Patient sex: F
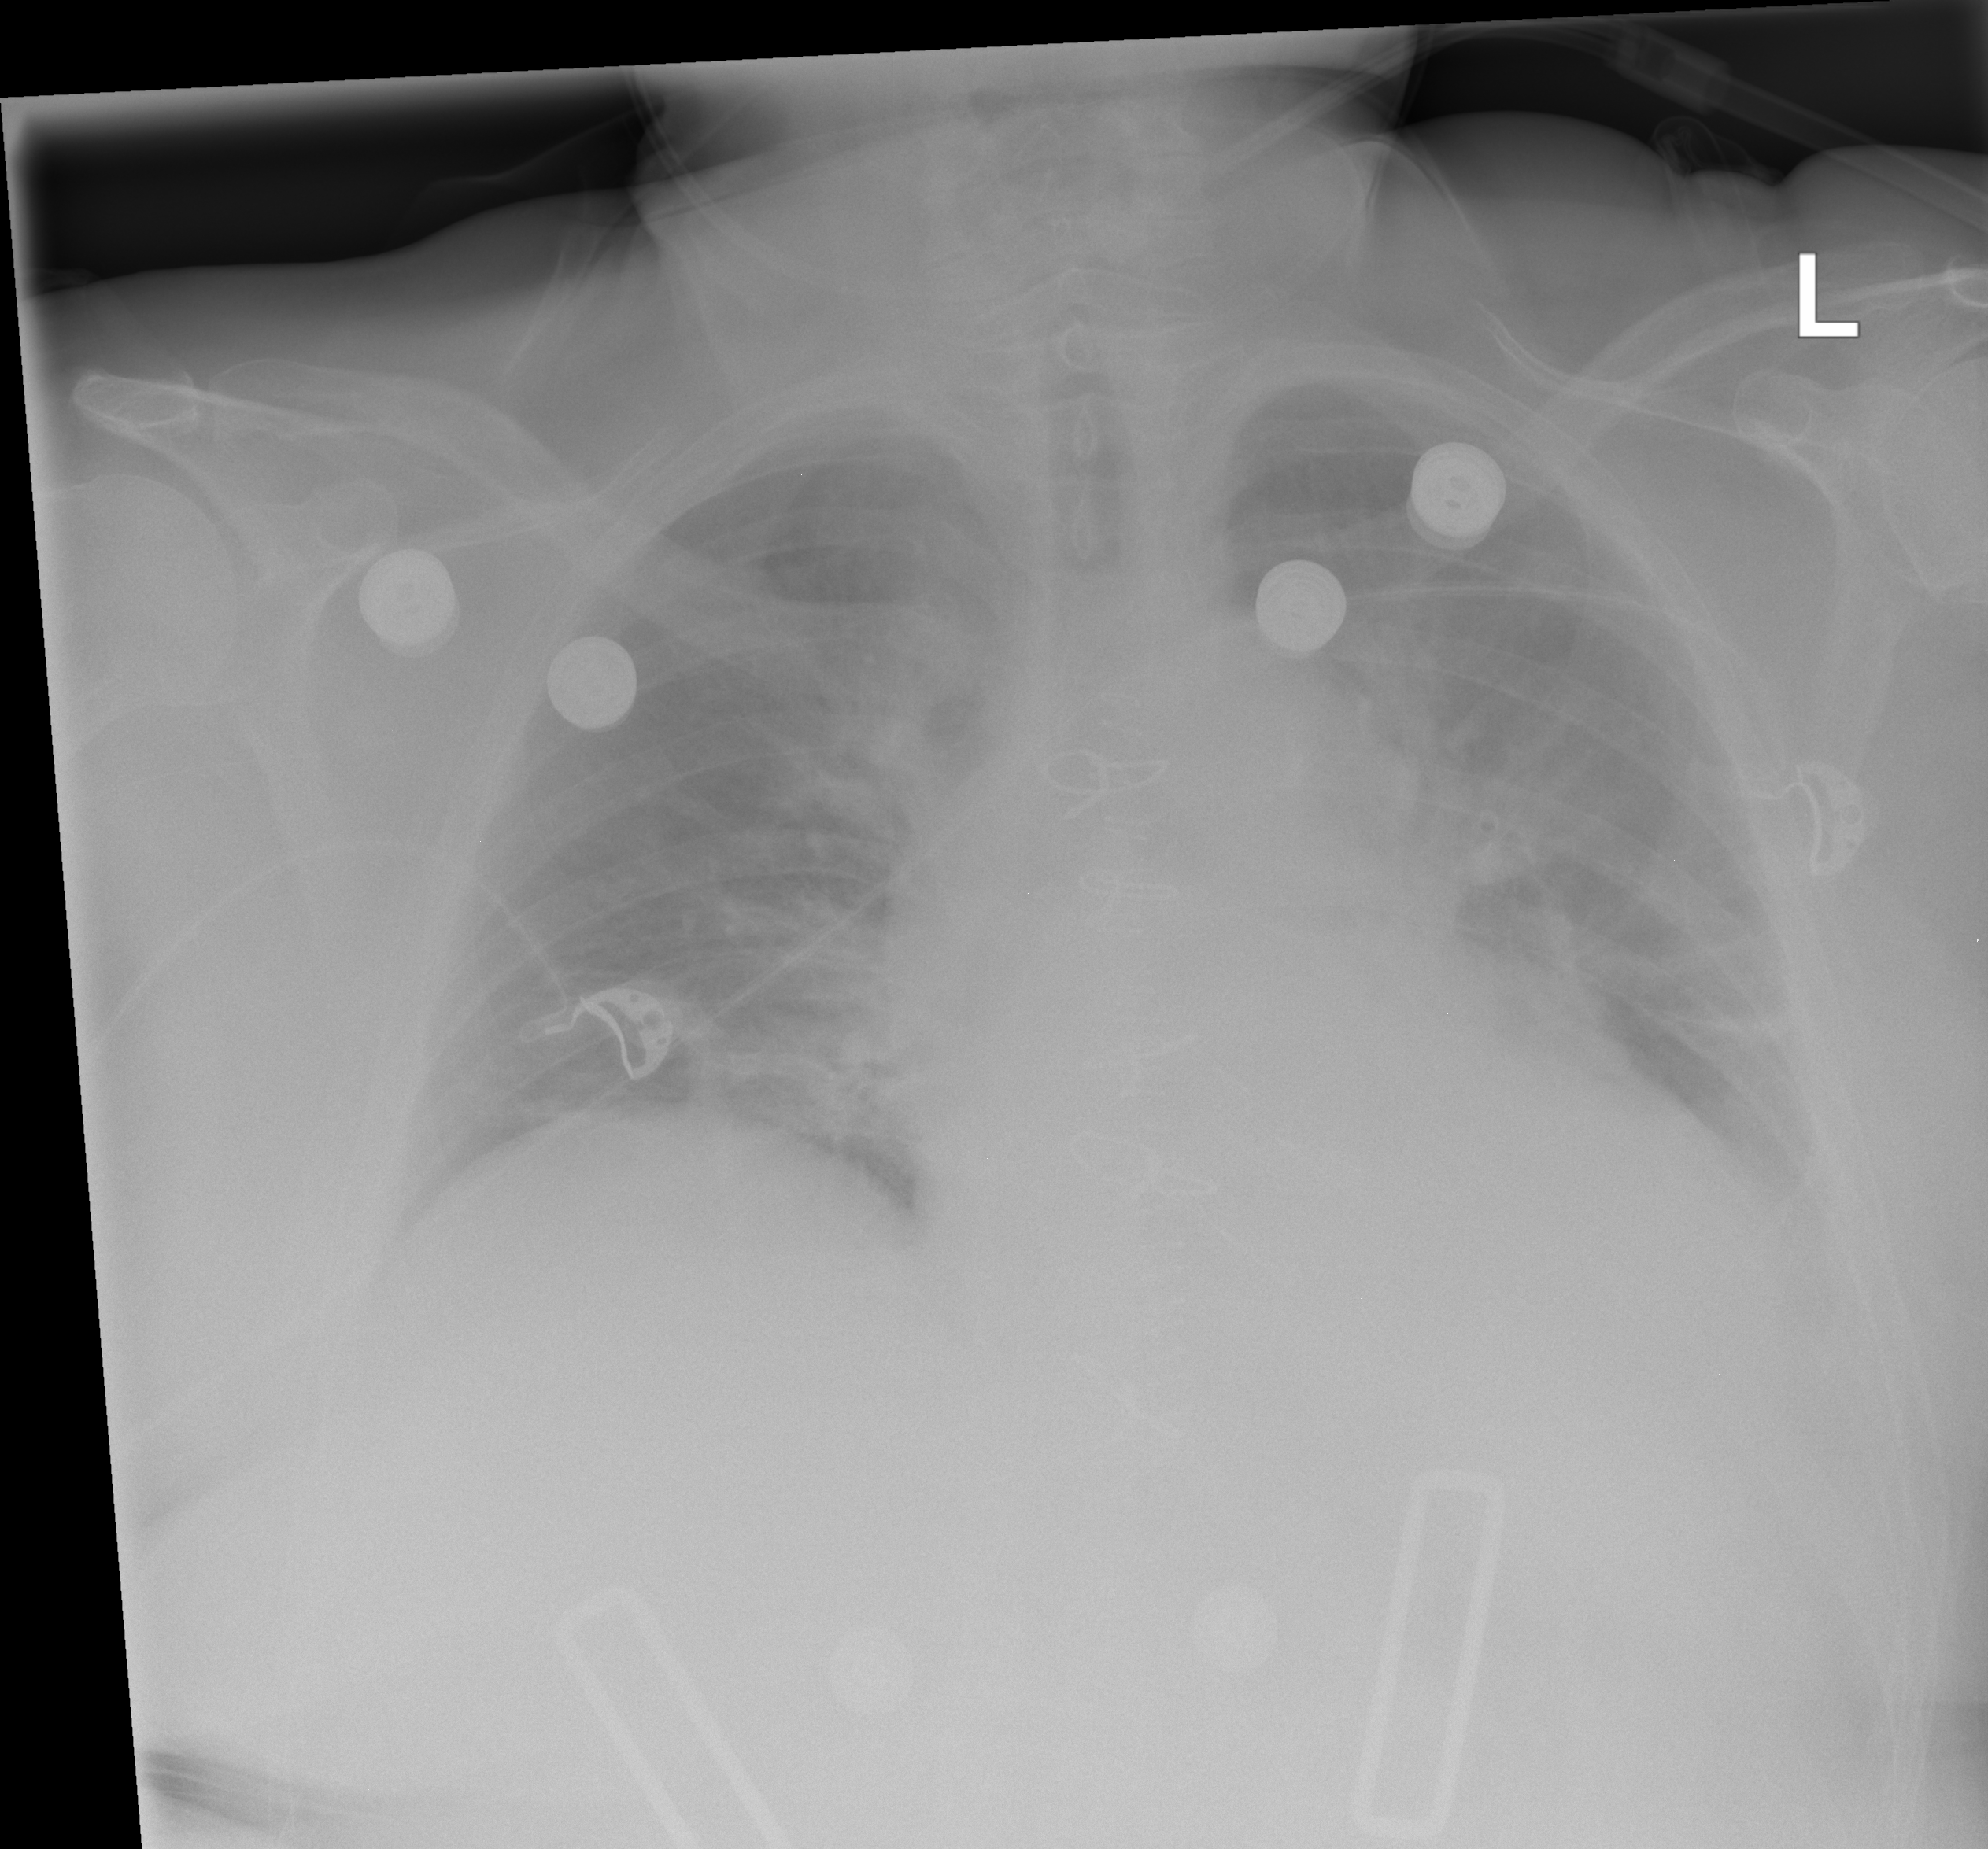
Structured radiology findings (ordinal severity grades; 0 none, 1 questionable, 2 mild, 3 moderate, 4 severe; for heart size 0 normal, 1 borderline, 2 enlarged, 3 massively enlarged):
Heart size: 2
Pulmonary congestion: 2
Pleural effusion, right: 0
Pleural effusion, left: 2
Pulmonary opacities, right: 0
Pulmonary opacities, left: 0
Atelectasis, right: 2
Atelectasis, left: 2